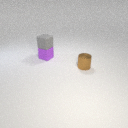
small brown metal cylinder to the right of small purple rubber cube